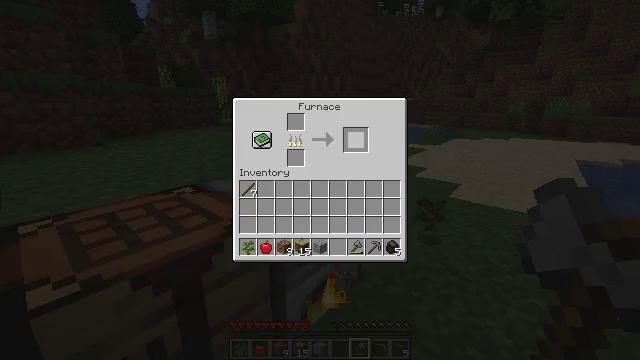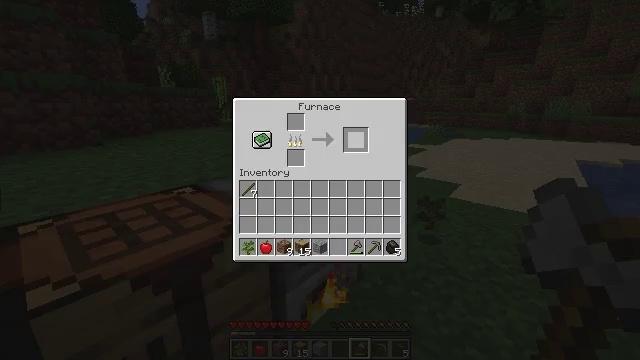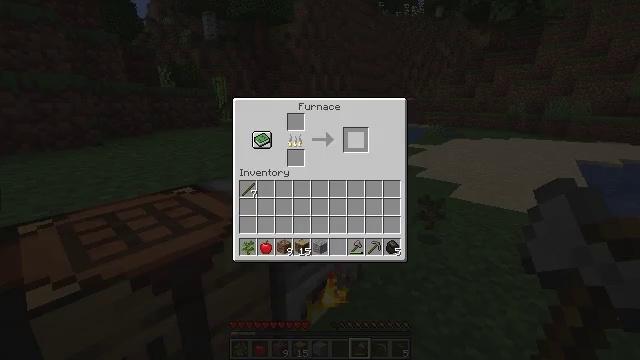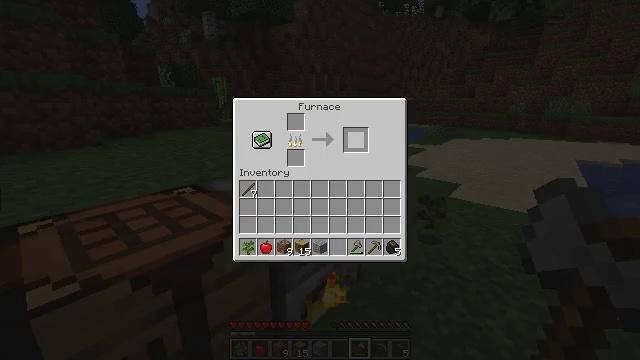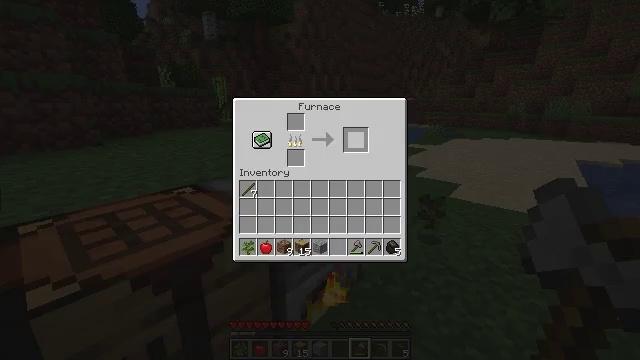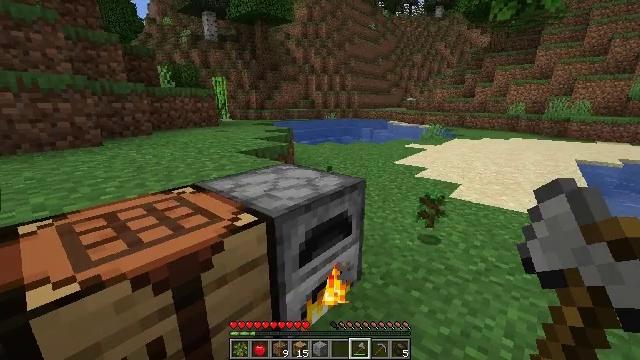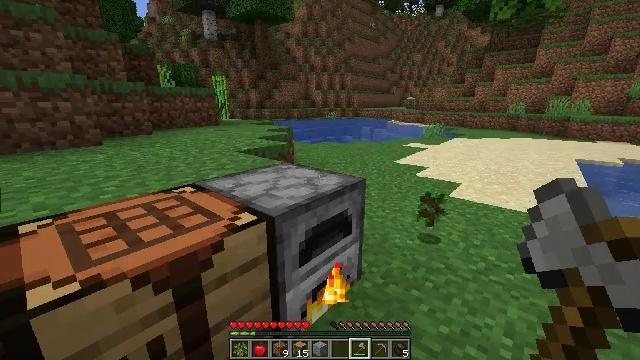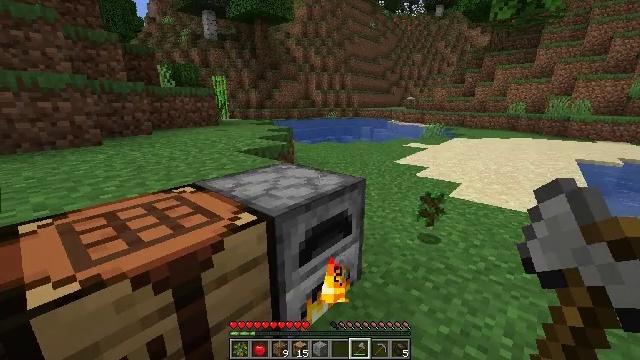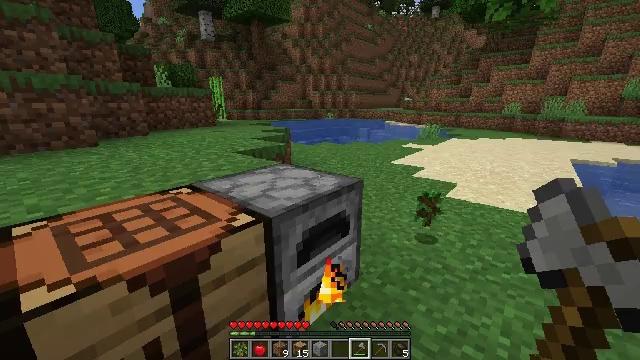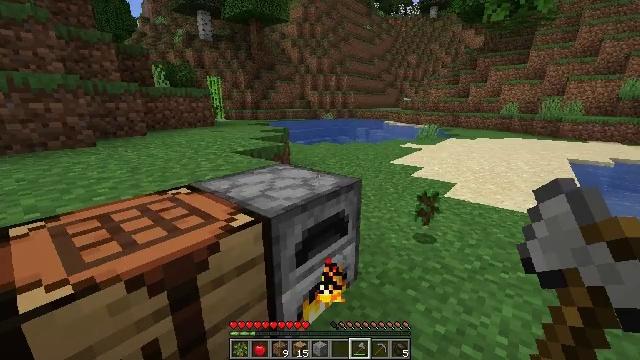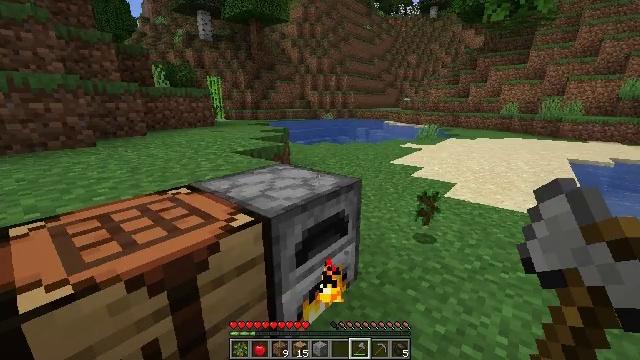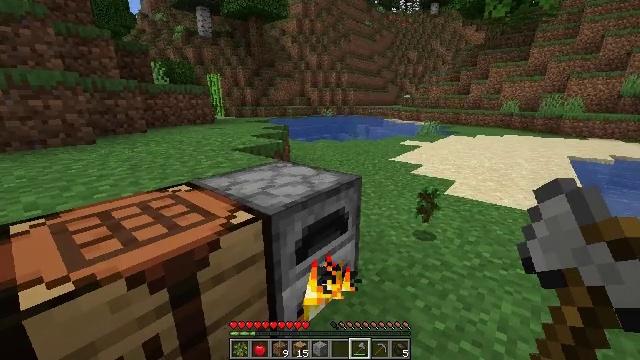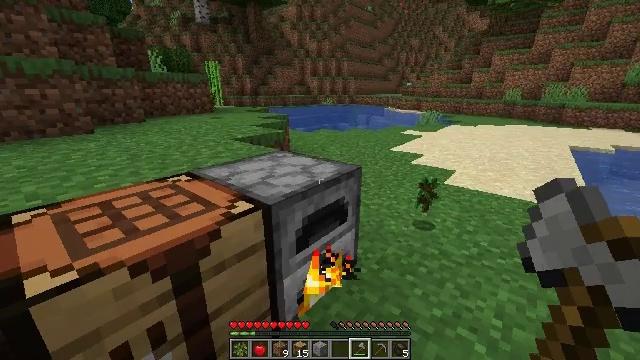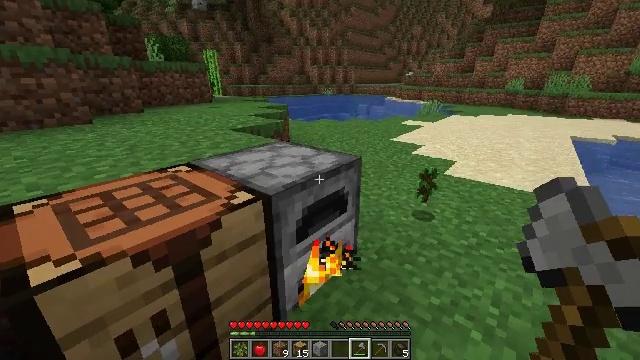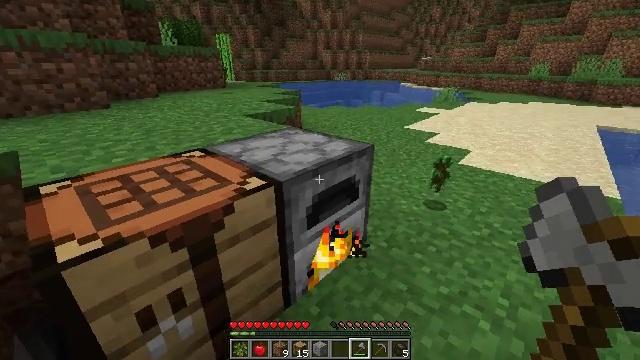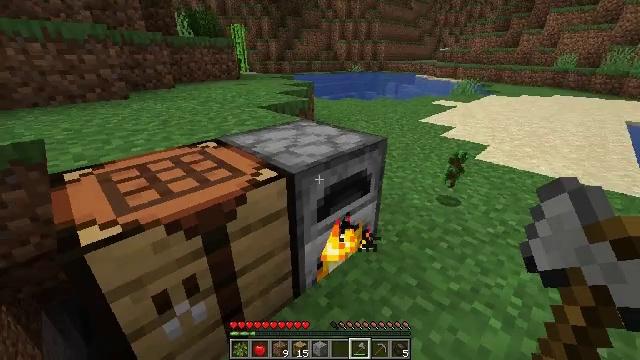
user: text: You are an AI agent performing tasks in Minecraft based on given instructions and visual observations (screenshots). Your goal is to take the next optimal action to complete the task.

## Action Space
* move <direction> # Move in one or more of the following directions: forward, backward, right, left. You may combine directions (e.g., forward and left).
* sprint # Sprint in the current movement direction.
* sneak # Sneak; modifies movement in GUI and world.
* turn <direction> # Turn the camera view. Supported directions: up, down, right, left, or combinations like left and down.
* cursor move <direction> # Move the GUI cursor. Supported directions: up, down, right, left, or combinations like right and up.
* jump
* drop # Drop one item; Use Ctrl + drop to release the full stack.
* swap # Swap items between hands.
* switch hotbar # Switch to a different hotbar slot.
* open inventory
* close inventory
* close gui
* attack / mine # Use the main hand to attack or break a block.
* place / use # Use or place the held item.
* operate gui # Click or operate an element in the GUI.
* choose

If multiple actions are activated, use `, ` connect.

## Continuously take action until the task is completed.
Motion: motion action
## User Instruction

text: Reclaim the furnace for later use.
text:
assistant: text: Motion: open gui
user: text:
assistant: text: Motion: no_op
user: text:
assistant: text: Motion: no_op
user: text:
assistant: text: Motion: no_op
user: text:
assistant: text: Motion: no_op
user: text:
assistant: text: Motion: close gui
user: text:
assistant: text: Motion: no_op
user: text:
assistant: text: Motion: no_op
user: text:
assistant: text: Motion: no_op
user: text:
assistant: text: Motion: no_op
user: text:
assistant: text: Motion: no_op
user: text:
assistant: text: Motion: turn down
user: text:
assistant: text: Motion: turn down
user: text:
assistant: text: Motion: turn left and down
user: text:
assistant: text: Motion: turn left and down
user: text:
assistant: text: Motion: move right, turn left and down
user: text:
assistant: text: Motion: move right, turn left and down
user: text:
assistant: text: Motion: move forward and move right, turn left and down
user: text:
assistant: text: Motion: move forward and move right, turn left and down
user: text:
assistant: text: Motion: move forward and move right, turn left
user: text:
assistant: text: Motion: no_op
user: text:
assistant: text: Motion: turn up, attack / mine
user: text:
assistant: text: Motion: attack / mine
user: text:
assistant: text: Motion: turn left, attack / mine
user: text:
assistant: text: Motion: turn left and down, attack / mine
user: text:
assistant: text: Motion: turn left, attack / mine
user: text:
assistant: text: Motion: attack / mine
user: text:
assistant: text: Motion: attack / mine
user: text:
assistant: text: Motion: attack / mine
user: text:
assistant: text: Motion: attack / mine